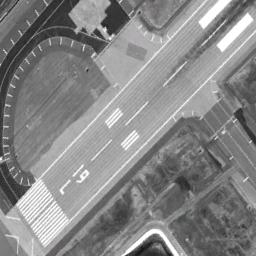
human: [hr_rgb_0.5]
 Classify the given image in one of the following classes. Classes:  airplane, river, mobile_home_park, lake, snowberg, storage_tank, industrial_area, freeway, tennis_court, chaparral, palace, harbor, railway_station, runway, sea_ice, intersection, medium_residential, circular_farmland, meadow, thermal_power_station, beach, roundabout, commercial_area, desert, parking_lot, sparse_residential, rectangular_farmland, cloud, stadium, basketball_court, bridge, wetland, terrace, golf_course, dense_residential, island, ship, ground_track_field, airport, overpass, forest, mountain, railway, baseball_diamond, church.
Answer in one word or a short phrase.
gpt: runway